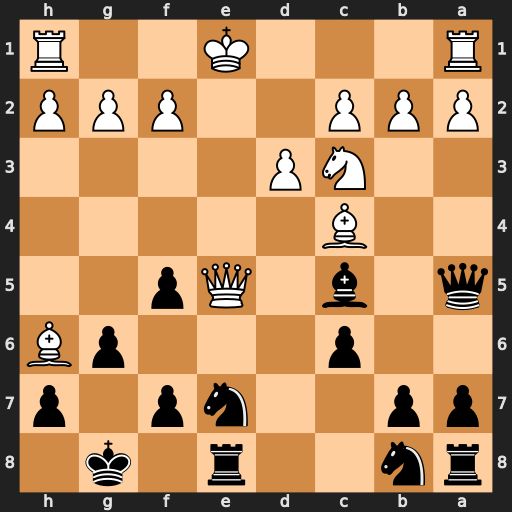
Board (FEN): rn2r1k1/pp2np1p/2p3pB/q1b1Qp2/2B5/2NP4/PPP2PPP/R3K2R
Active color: b
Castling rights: KQ
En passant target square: -
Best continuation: Bxf2+ Kxf2 Qxe5